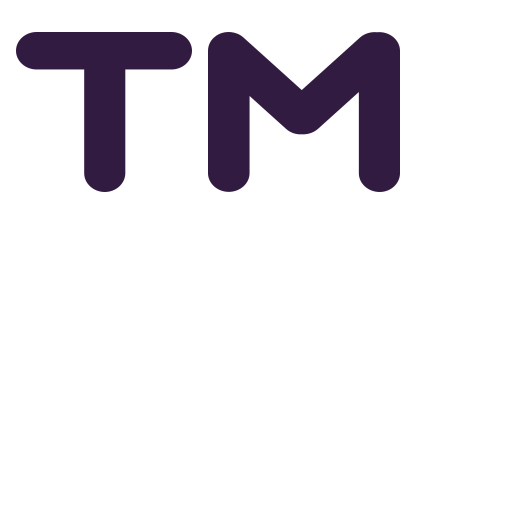
trade mark flat